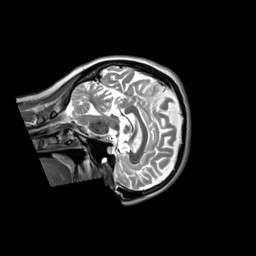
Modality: T2w
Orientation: sagittal
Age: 42
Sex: female
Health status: ill
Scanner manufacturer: siemens
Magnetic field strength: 3 T
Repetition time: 2.8 s
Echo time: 0.326 s